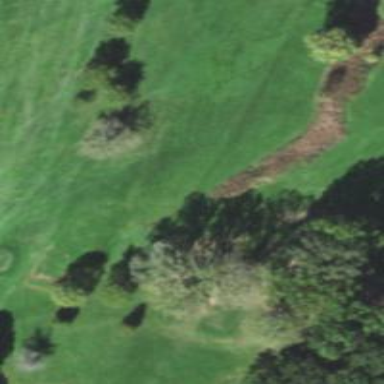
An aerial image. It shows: Golf hole.